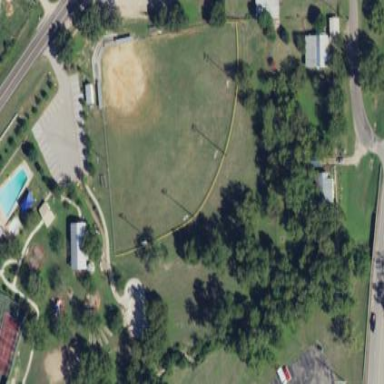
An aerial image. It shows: Baseball pitch for leisure land.